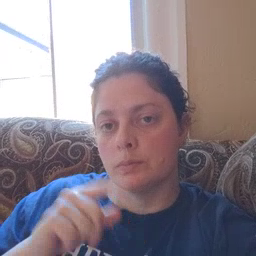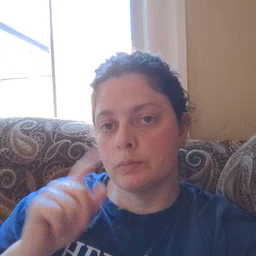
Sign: mouse